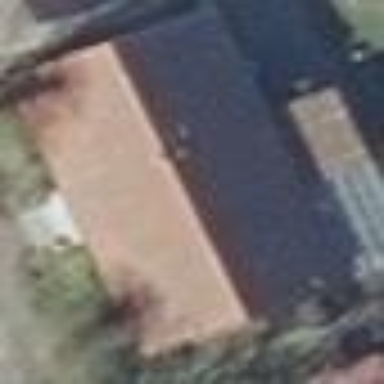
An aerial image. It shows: Guest house building.